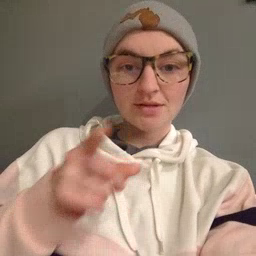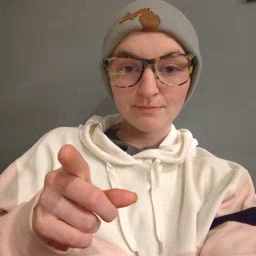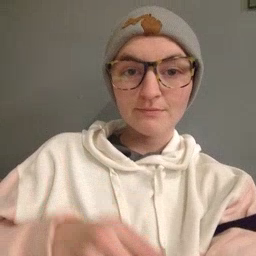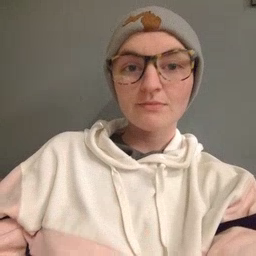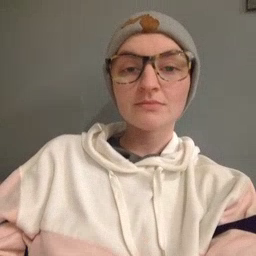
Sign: hesheit